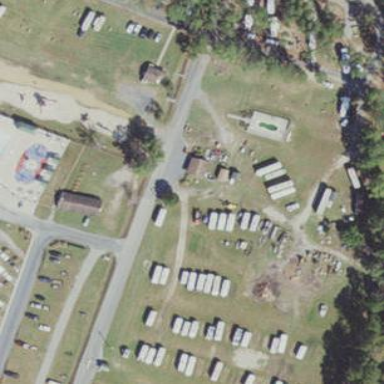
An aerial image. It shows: RV storage facility.